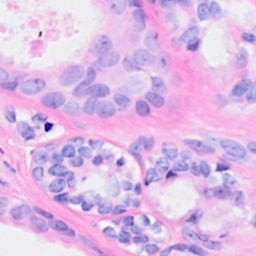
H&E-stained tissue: Breast